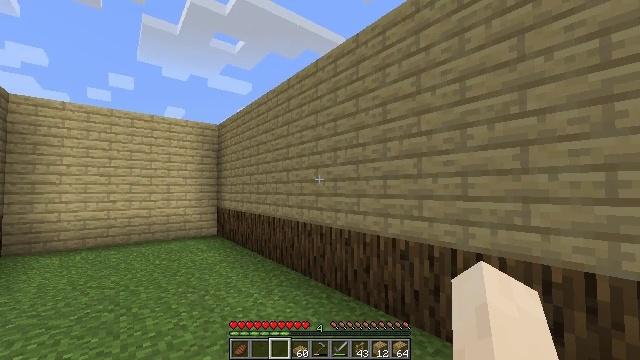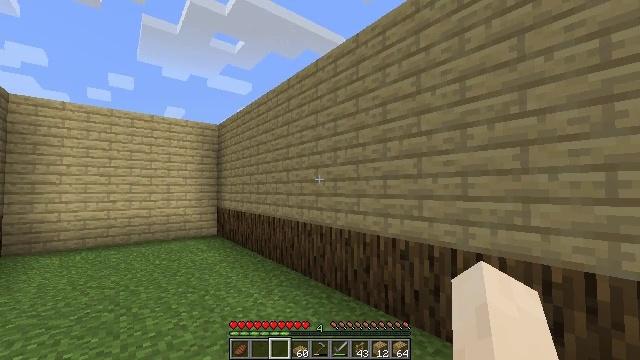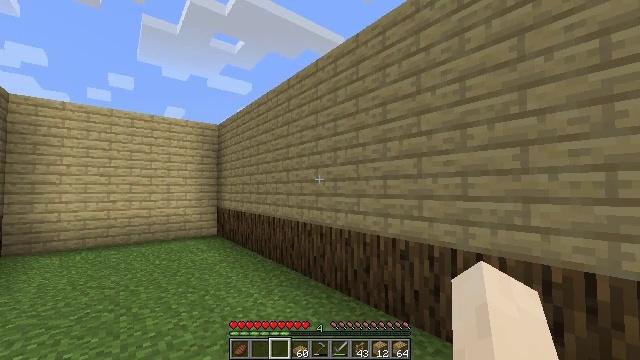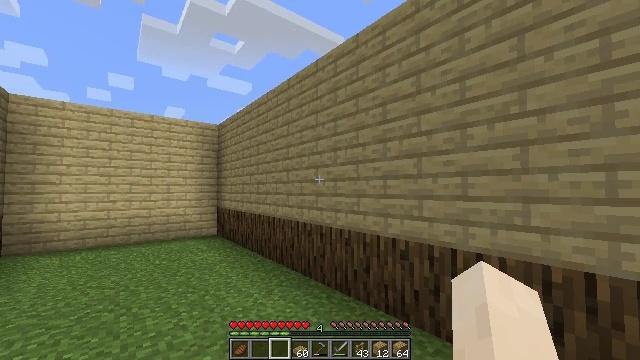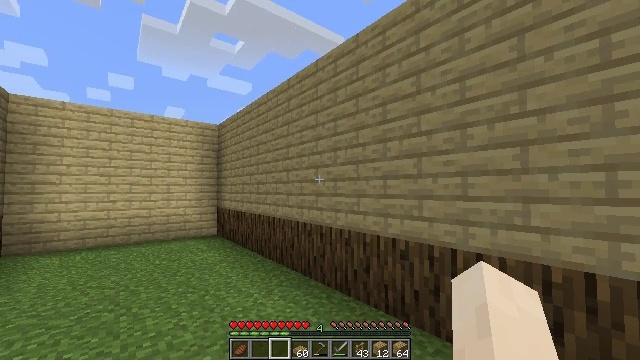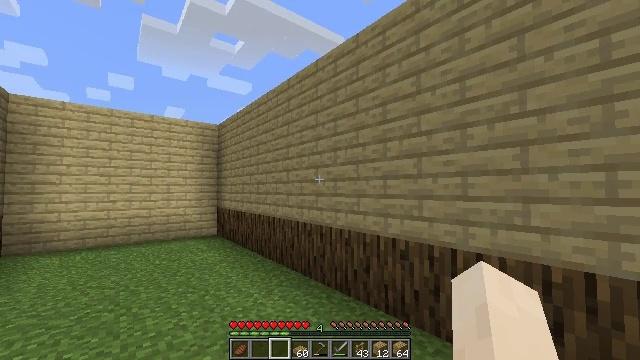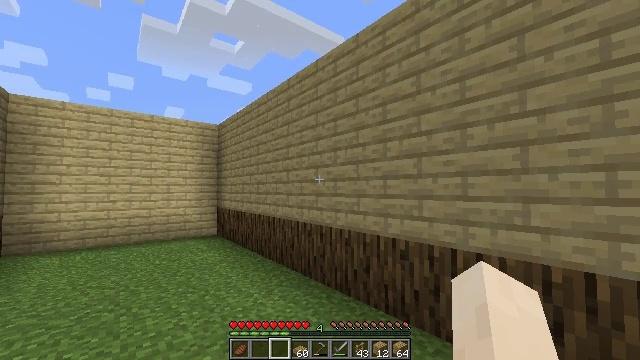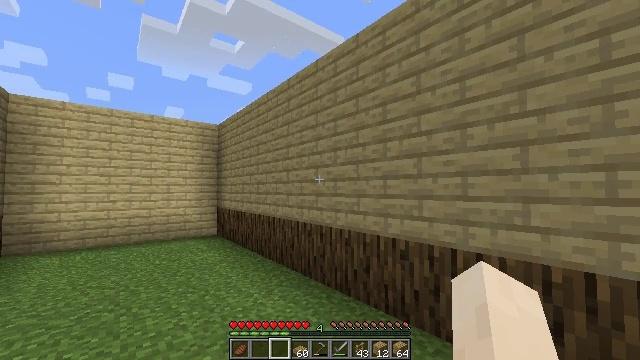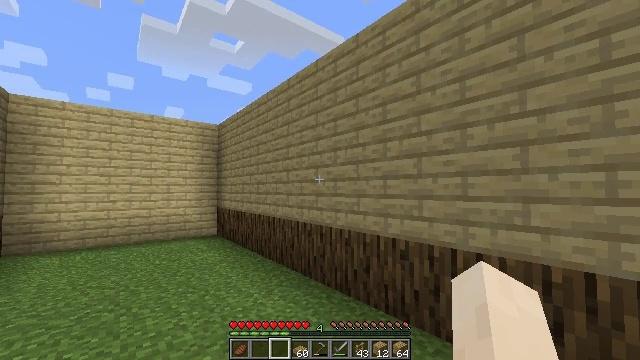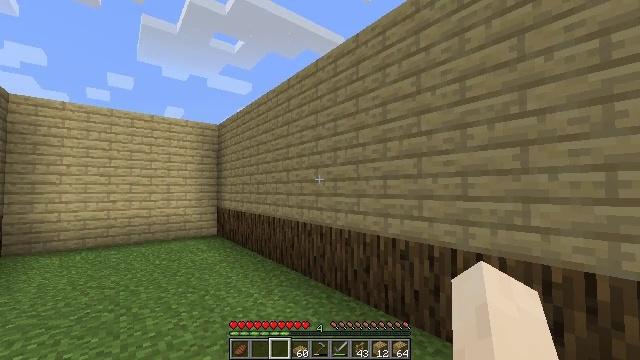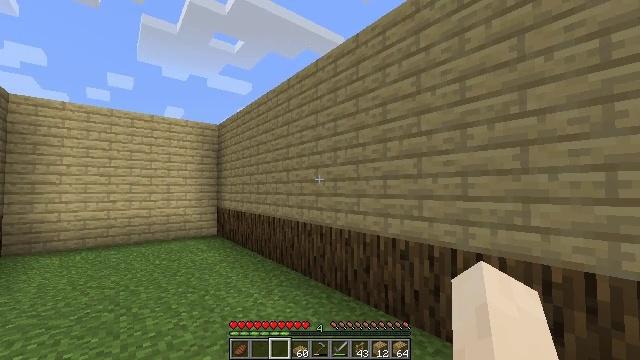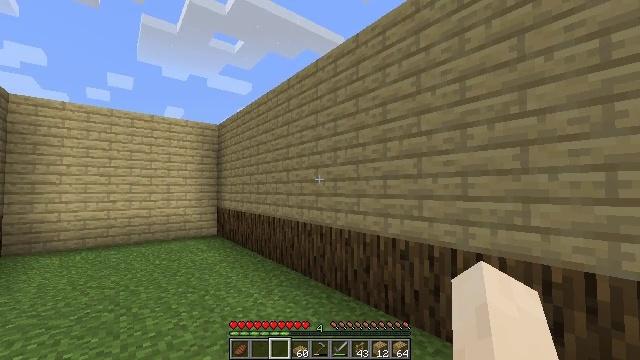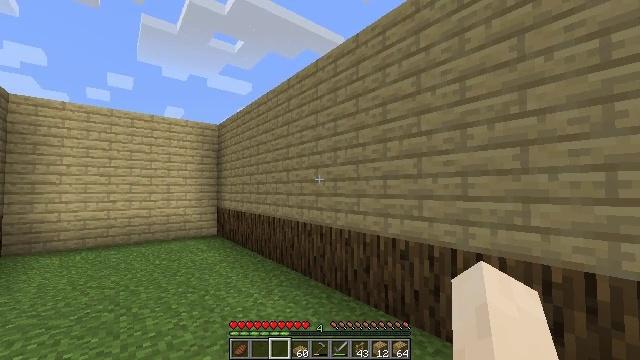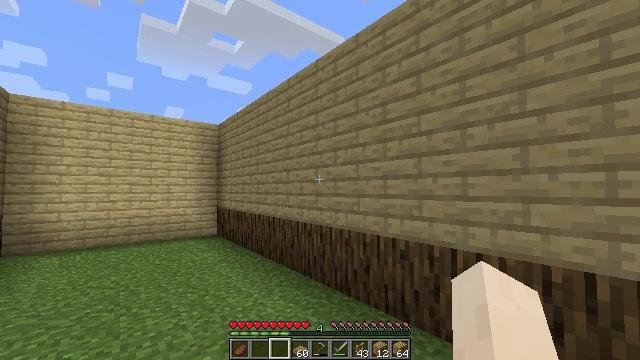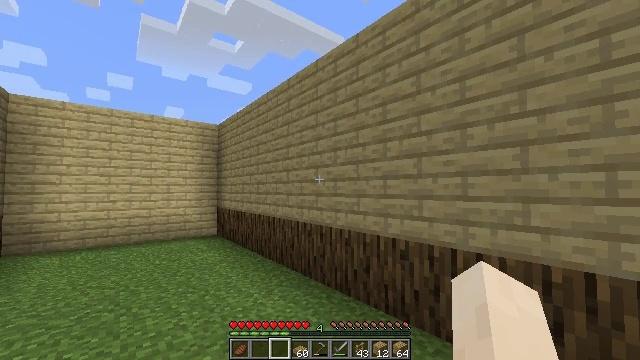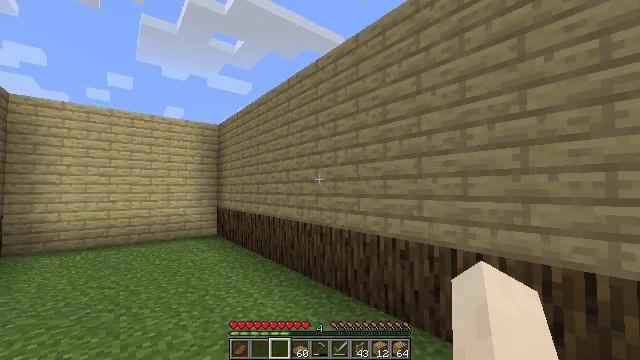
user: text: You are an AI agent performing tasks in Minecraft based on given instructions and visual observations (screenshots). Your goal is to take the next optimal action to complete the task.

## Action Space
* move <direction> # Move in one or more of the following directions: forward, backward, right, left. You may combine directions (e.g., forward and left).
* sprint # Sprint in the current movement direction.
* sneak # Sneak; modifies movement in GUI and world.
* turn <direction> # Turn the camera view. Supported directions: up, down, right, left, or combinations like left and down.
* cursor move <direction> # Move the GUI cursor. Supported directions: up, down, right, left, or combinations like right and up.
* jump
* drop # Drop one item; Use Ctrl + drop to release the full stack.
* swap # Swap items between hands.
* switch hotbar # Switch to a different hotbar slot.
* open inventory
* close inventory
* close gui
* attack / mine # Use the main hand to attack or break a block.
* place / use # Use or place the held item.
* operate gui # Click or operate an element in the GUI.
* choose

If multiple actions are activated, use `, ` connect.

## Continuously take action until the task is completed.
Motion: motion action
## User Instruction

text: Remove birch planks to collect them.
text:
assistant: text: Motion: no_op
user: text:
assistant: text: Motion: no_op
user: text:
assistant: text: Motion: no_op
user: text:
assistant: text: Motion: no_op
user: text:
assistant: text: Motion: no_op
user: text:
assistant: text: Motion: no_op
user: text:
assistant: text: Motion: no_op
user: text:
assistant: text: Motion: no_op
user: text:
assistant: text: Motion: no_op
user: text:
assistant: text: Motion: no_op
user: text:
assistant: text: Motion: no_op
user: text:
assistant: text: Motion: no_op
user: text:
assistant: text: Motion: no_op
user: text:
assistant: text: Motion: no_op
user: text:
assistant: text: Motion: no_op
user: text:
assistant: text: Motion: no_op
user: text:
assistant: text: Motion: no_op
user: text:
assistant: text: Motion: no_op
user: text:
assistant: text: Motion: no_op
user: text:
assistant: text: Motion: no_op
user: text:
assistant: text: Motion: no_op
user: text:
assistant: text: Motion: no_op
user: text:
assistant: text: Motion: turn left and up
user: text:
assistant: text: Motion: turn left and up
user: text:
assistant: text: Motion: no_op
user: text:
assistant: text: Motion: no_op
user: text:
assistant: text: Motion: turn left and down
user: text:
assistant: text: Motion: turn left and down
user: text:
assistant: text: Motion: turn left and down
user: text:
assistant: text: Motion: turn left and down